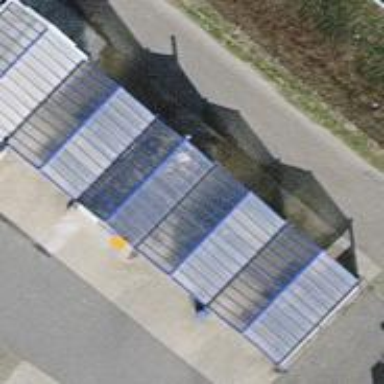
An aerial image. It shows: Car wash facility.